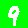
Digit: 9